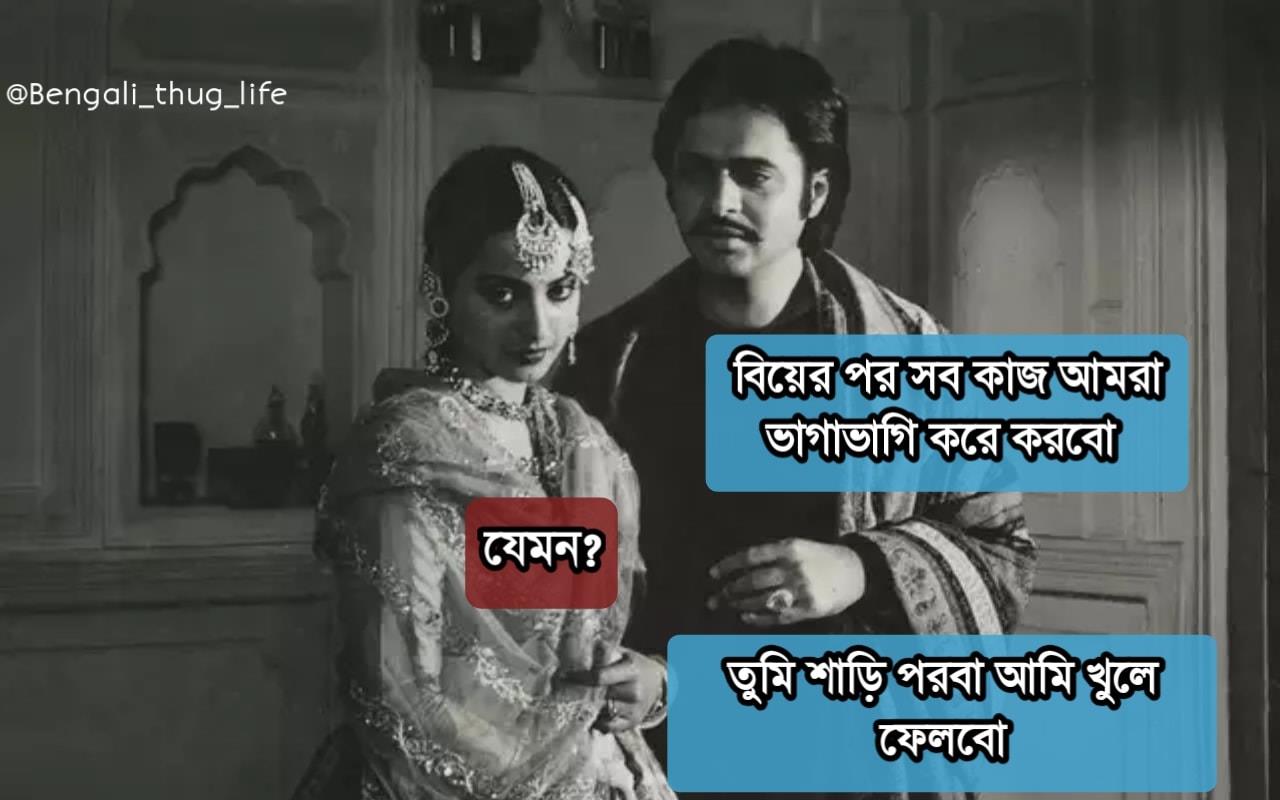
Caption: বিয়ের পর সব কাজ আমরা ভাগাভাগি করে করবো  যেমন ?  তুমি শাড়ি পরবা আমি খুলে ফেলবো
Label: non-hate